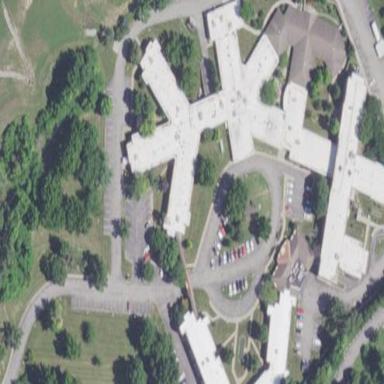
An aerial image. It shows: Nursing home.